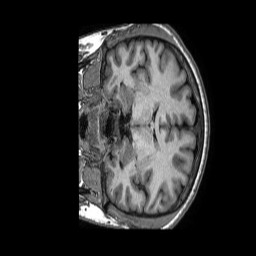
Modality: T1w
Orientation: coronal
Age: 20
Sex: male
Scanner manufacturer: philips
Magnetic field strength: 1.5 T
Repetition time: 0.007096 s
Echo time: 0.003204 s